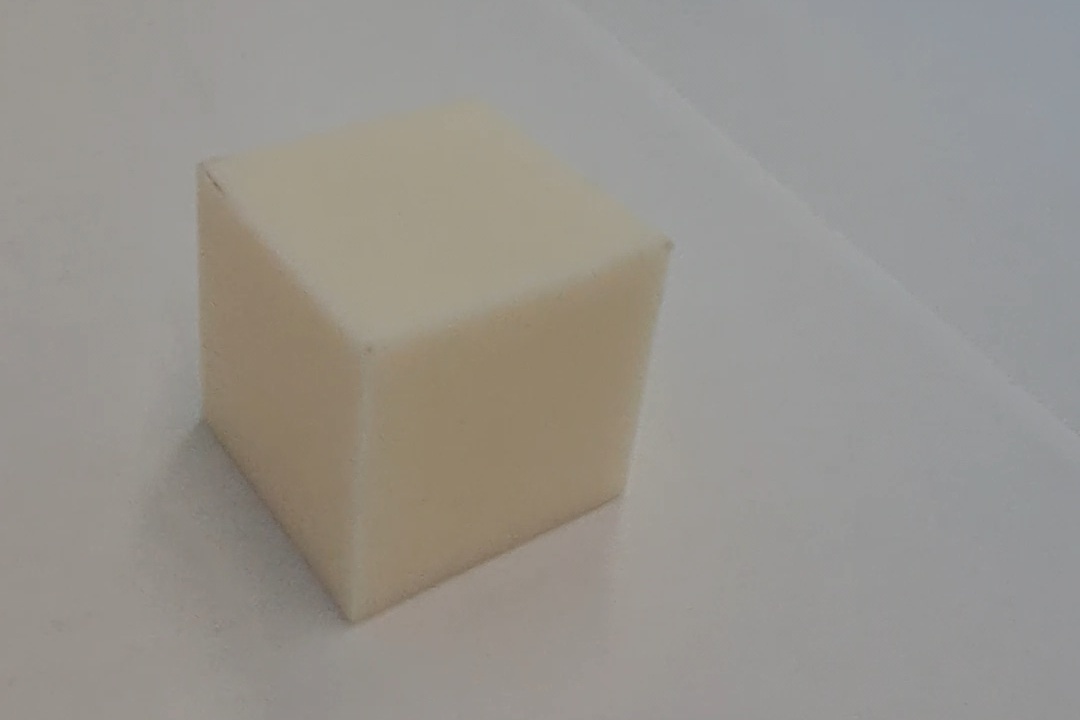
Label: Cuboid